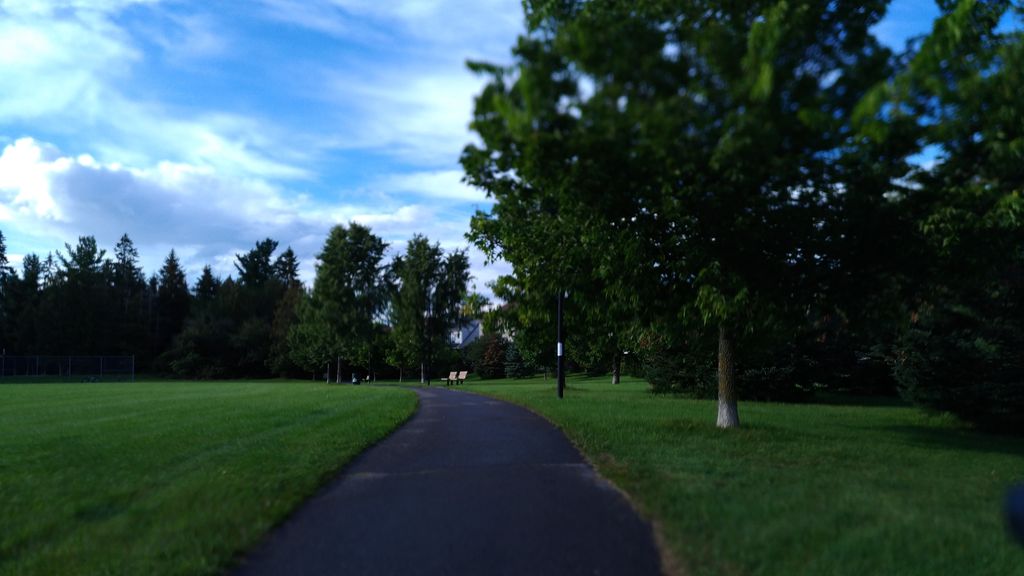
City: ottawa-gatineau